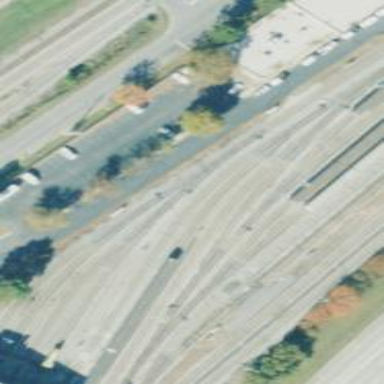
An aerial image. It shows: Yard area with electrified rail tracks.